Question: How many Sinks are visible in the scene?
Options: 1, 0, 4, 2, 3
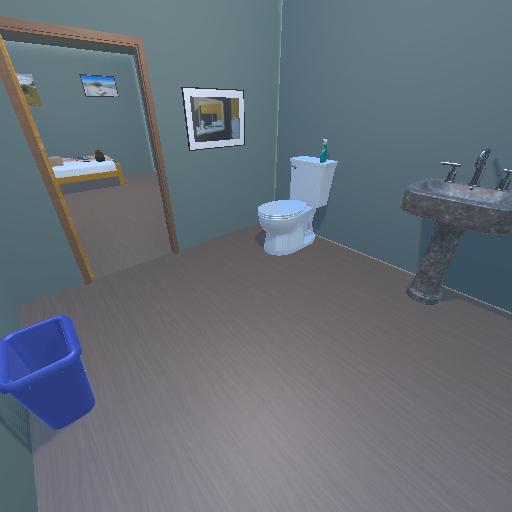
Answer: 1